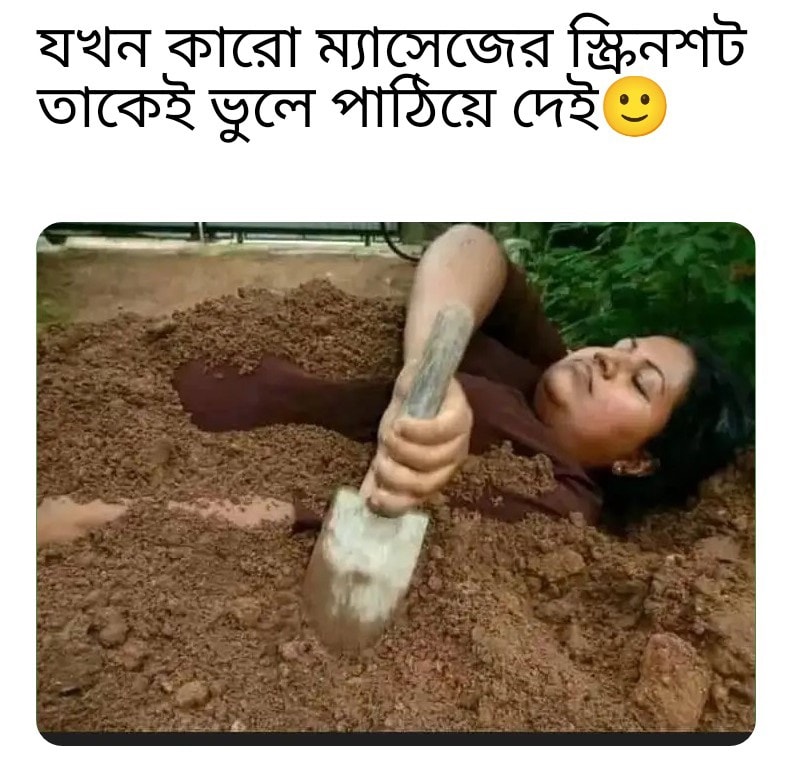
Text: যখন কারো ম্যাসেজের স্ক্রিনশট তাকেই ভুলে পাঠিয়ে দেই
Label: Non Hate